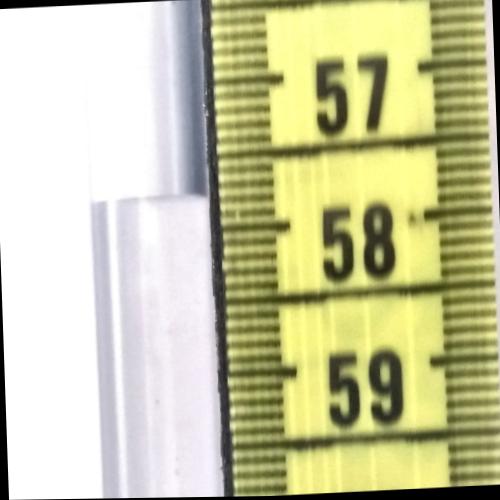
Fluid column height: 57.8 cm